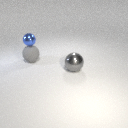
large gray rubber sphere behind large gray metal sphere